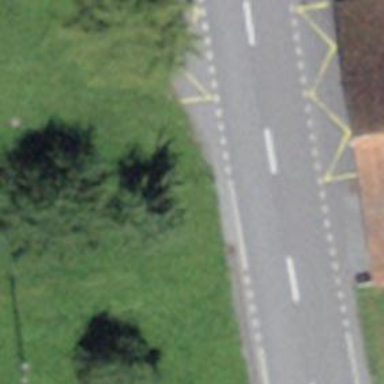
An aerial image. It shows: Bus stop with platform for public transport.